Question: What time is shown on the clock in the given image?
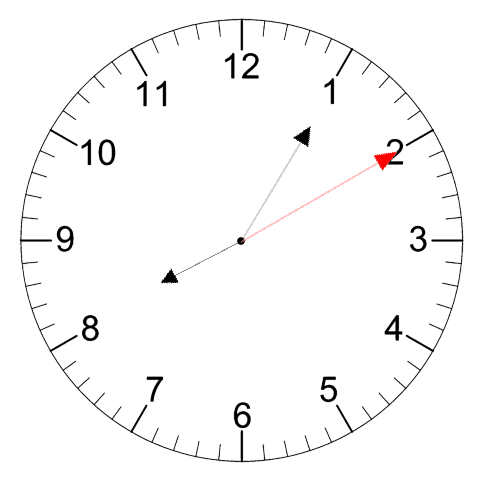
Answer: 08:05:10